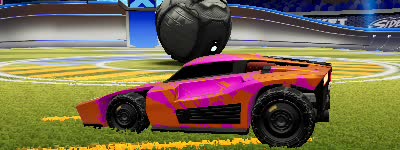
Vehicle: breakout